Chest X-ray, PA view. Patient: 27 years old, sex F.
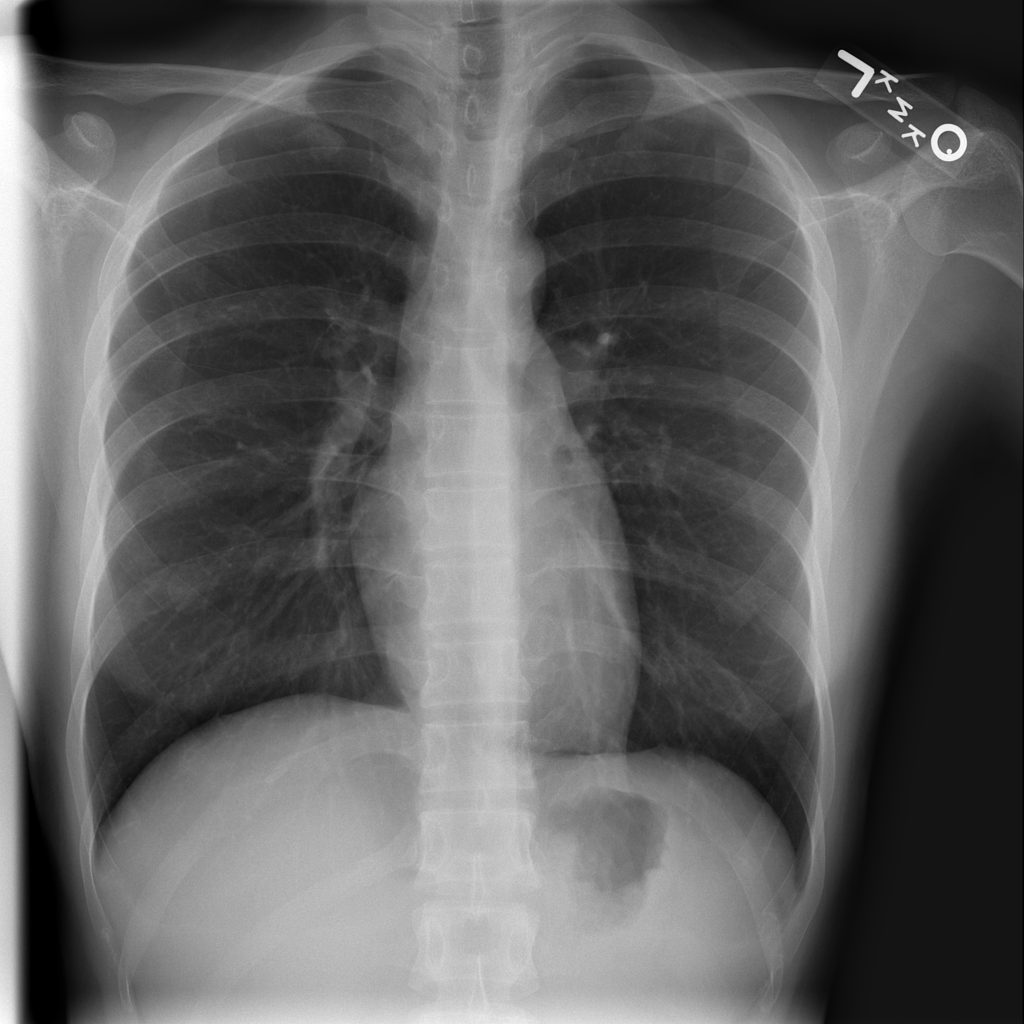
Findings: No Finding